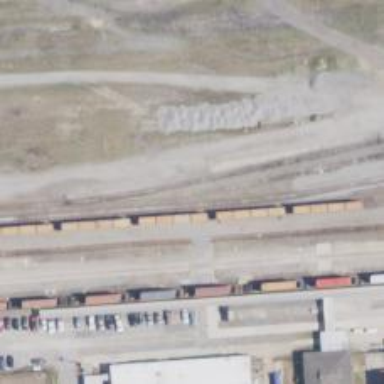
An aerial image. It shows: Railway siding for service.